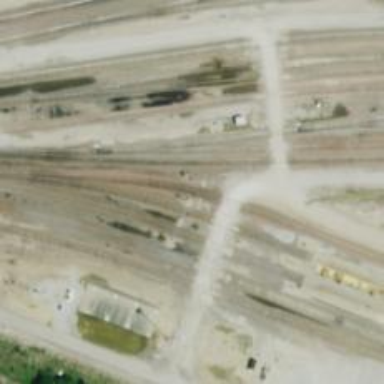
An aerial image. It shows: Railway signal.